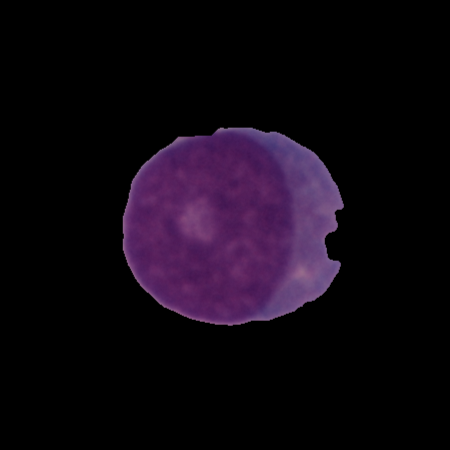
Label: cancer